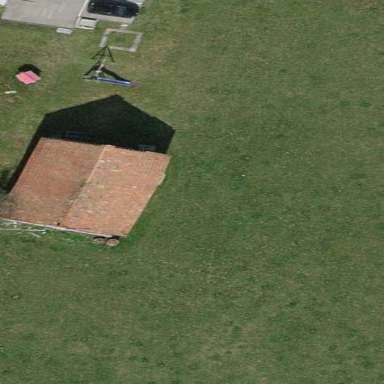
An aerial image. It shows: Cowshed building.